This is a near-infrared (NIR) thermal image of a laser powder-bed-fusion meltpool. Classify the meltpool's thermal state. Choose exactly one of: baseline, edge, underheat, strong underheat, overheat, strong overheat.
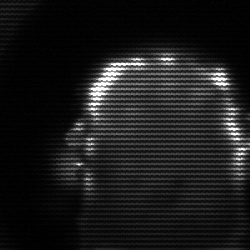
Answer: baseline